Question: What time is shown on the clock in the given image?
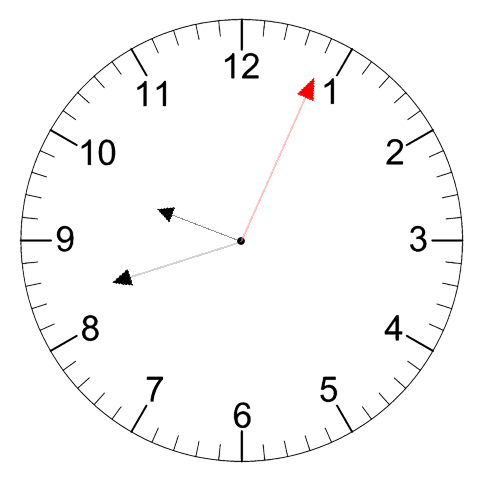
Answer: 09:42:04